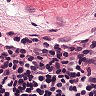
Metastatic tissue present: no